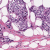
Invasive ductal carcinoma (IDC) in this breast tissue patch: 1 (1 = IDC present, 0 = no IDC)